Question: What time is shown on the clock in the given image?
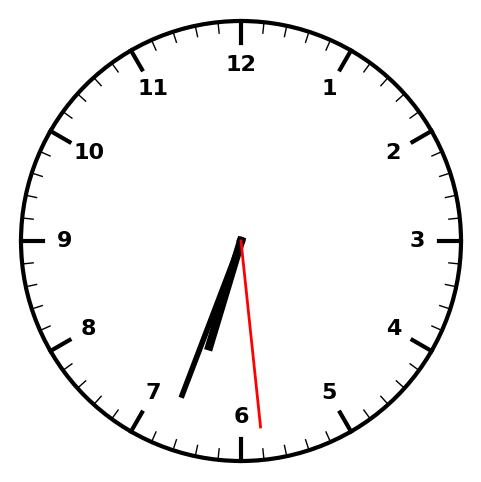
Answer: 06:33:29